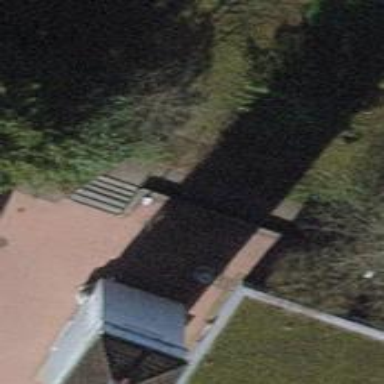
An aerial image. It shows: Flight of steps with sett surface.